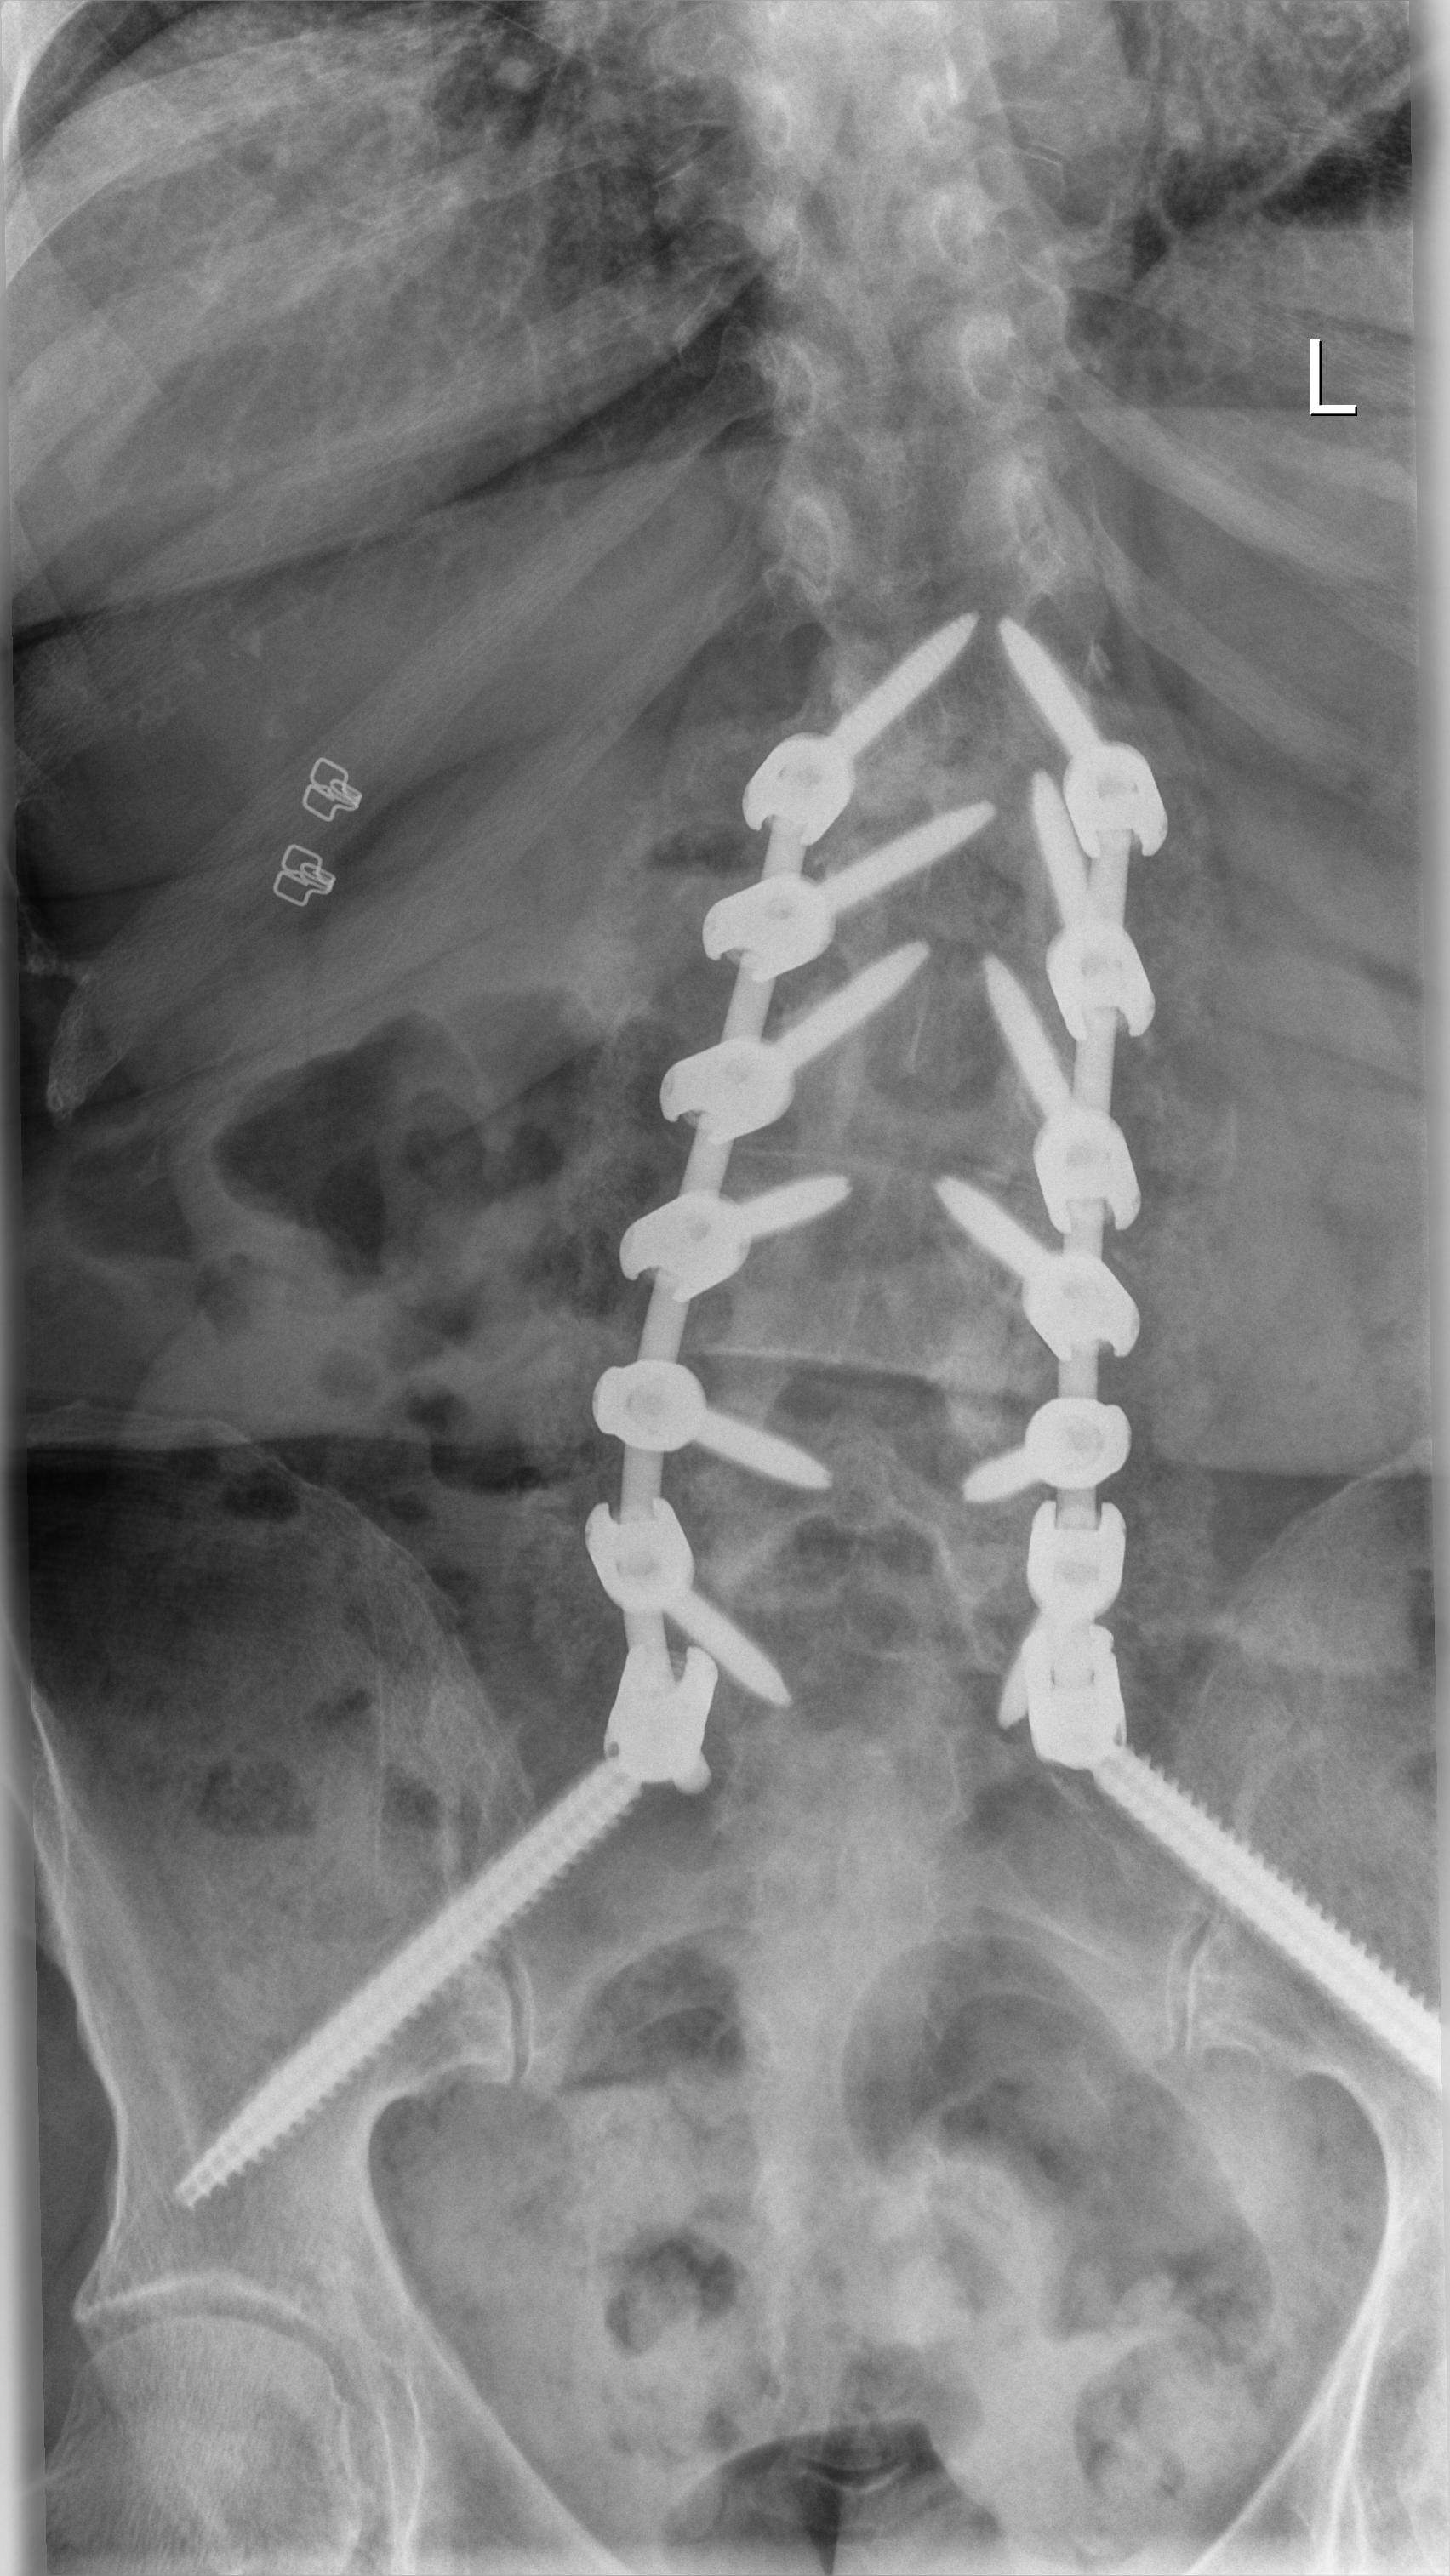
View: AP
Implant manufacturer: Styker everest (K2M)